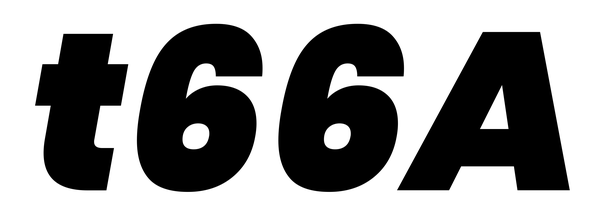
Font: Poppins-BlackItalic